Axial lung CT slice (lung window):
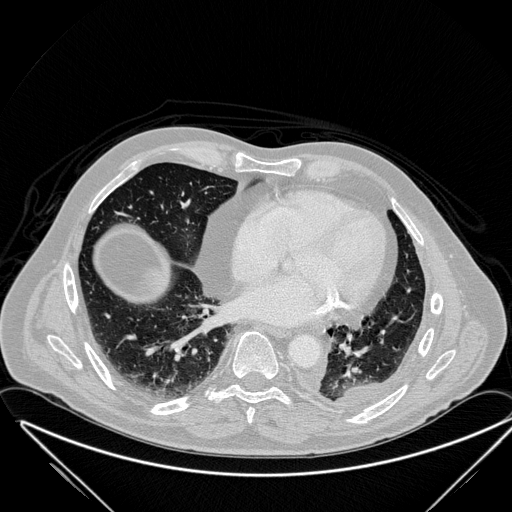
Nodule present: no